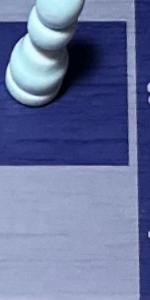
Label: Empty